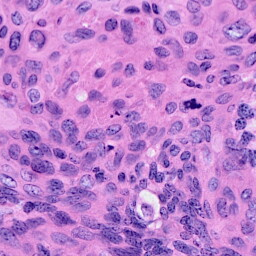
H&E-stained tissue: Cervix